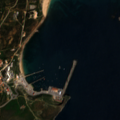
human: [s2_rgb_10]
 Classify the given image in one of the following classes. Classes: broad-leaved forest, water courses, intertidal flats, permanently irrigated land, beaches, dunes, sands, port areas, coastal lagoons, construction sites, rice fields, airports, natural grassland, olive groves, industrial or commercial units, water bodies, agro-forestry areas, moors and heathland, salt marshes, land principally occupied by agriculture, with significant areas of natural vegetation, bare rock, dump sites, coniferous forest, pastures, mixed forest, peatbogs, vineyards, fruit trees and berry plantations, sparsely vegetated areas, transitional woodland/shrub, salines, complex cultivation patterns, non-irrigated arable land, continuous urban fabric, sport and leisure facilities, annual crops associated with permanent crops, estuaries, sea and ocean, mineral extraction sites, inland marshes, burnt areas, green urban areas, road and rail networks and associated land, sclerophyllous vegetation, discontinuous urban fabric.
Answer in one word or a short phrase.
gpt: discontinuous urban fabric, port areas, natural grassland, sclerophyllous vegetation, sea and ocean